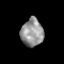
Tissue: prostate
Cell type: T cells
Senescence score: 0.3495
Nuclear area (px): 606
Mean DAPI intensity: 148.861